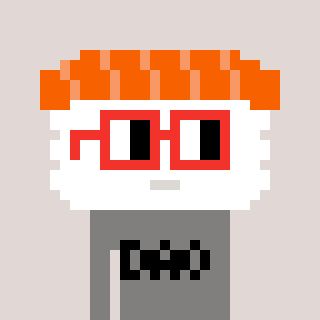
a pixel art character with square red glasses, a nigiri-shaped head and a bluegrey-colored body on a warm background